Question: I am getting the below error when running the Python code:
'''
sftp.put(local_path, remote_path, callback=track_progress, confirm=True)
'''
But if I make 'confirm=False' then this error doesn't come.
Definition of 'track_progress' is as follows:
'''
def track_progress(bytes_transferred, bytes_total):
total_percent = 100
transferred_percent = (bytes_transferred * total_percent) / bytes_total
result_str = f"Filename: {file}, File Size={str(bytes_total)}b |-->
" f" Transfer Details ={str(transferred_percent)}% " \ f"({str(bytes_transferred)}b)Transferred"
#self.logger.info(result_str)
print(result_str)
'''
Can anyone please help me understand the issue here.
'''
Traceback (most recent call last):
File "D:/Users/prpandey/PycharmProjects/PMPPractise/Transport.py", line 59, in <module>
sftp.put(local_path, remote_path, callback=track_progress, confirm=True)
File "D:\Users\prpandey\PycharmProjects\PMPPractise\venv\lib\site-packages\paramiko\sftp_client.py", line 759, in put
return self.putfo(fl, remotepath, file_size, callback, confirm)
File "D:\Users\prpandey\PycharmProjects\PMPPractise\venv\lib\site-packages\paramiko\sftp_client.py", line 720, in putfo
s = self.stat(remotepath)
File "D:\Users\prpandey\PycharmProjects\PMPPractise\venv\lib\site-packages\paramiko\sftp_client.py", line 495, in stat
raise SFTPError("Expected attributes")
paramiko.sftp.SFTPError: Expected attributes
'''
Paramiko log file:

---
As suggested, I have tried:
'''
sftp.put(local_path, remote_path, callback=track_progress, confirm=False)
t, msg = sftp._request(CMD_STAT, remote_path)
'''
The 't' is 101.
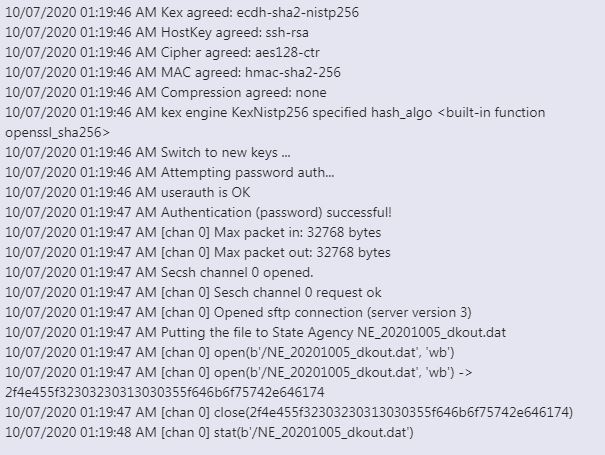
Answer: When you set 'confirm=True', the 'SFTPClient.put' asks the server for a size of the just uploaded file. It does that to verify that the file size matches the size of the source local file. See also <URL>.
The request for size uses SFTP "STAT" message, to which the server should either return "ATTRS" message (file ) or an "STATUS" message (101) with an error. Your server seems to return "STATUS" message with "OK" status (my guess based on the data from you and Paramiko source code). The "OK" is an invalid response to the "STAT" request. Paramiko does not expect such nonsense response, so it reports a bit unclear error. But ultimately it's a bug of the server. All you can do is to disable the verification by setting 'confirm=False'.